Interaction volume radius: 5 \u00c5
Interaction volume height: 10 \u00c5
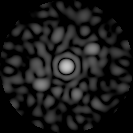
Disorder parameter: 0.7653